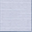
Piece: xx